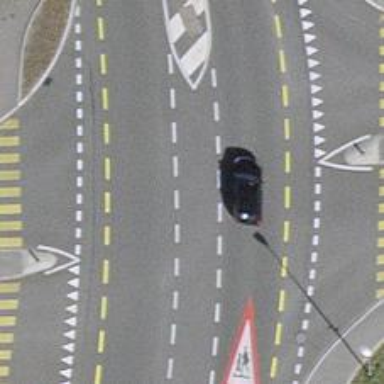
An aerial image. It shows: Secondary road with asphalt surface and lanes for cycling in both directions.